九年级 · 度量几何学
图 1 是伸缩折叠不锈钢晾衣架的实物图, 图 2 是它的侧面示意图, $A D$ 与 $C B$ 相交于点 $O, A B / / C D$, 根据图 2 中的数据可得 $x$ 的值为 ( )

  图1

  图2

  (第 3 题)

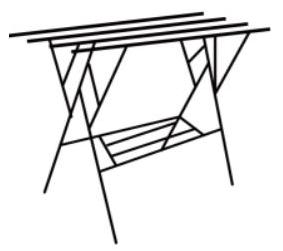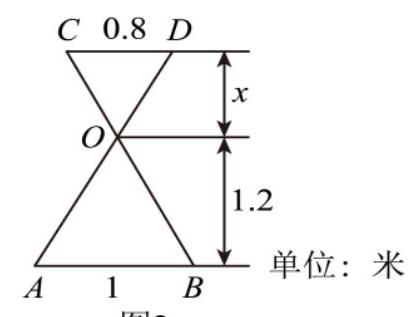
A. 0.8
  B. 0.96
  C. 1
  D. 1.08

答案: B
解析: 由 $A B / / C D$, 可得出 $\triangle C O D \sim \triangle B O A$, 进而得出 $\frac{0.8}{1}=\frac{x}{1.2}$, 解出即可得出结论.

【详解】解: $\because A B / / C D$,

$\therefore \triangle C O D \sim \triangle B O A$,

$\therefore \frac{0.8}{1}=\frac{x}{1.2}$,

$\therefore x=0.96$,

故选: B

【点睛】本题主要考查了三角形相似的判定和性质, 熟练掌握相似的判定和性质是解此题的关键.